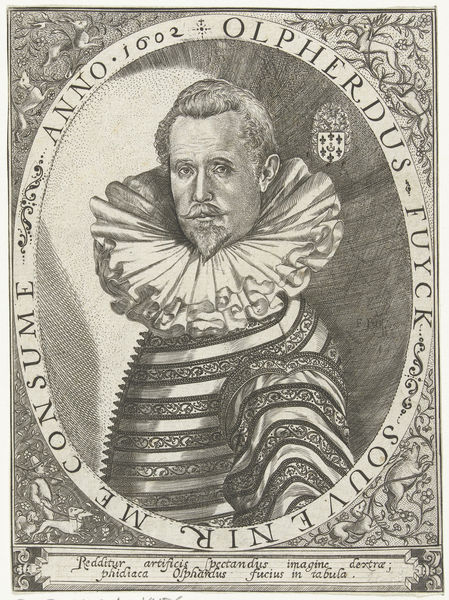
Titel: Portret van Olpherdus Fuyck (Olfert Fuchs?)
Künstler: Floris Balthasarsz. van Berckenrode
Standort: Amsterdam
Institution: Rijksmuseum
Schlagwörter: white, black, collar, face, gray, grey, hair, portrait, looking, man, ear, head, baroque, eyes, male, spanish, drawing, oval, dogs, beard, human, cheeks, crest, shield, forehead, round, goatee, latin, mustache, year, emblem, brows, 17th century, anno, me, 1602, olpherdus, fuyck, souveinr, consume, reddityr